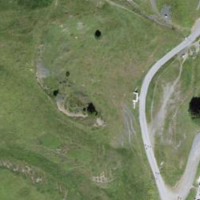
EUNIS habitat code: 24
Species observed at this site:
Arnica montana
Lonicera caerulea